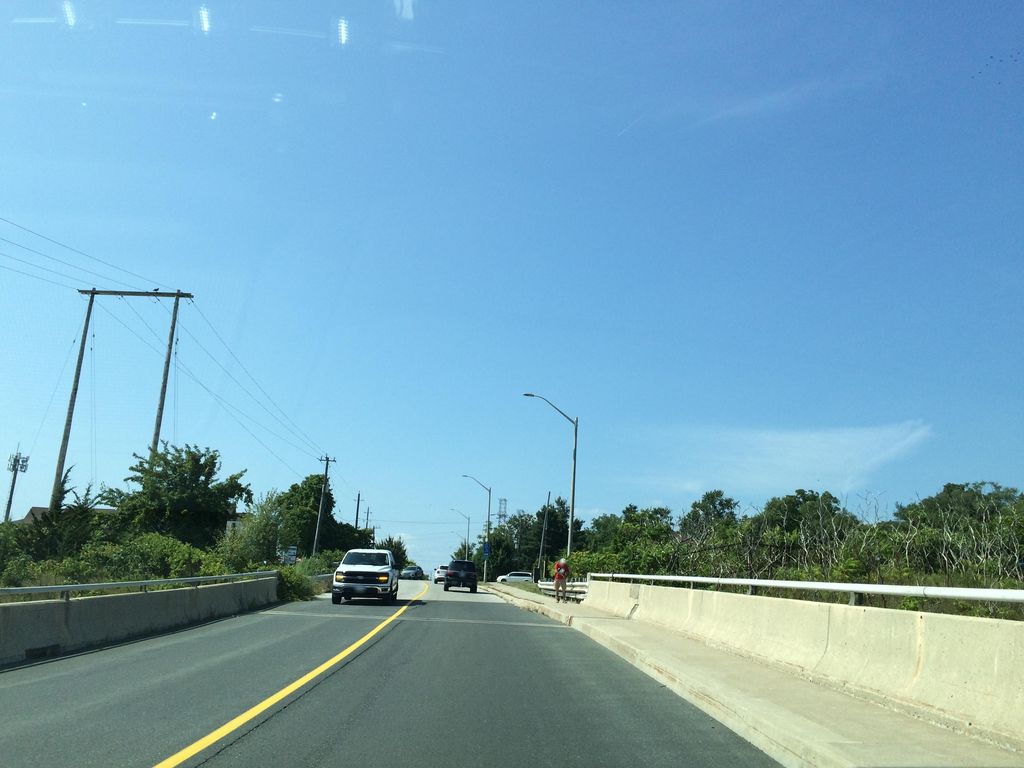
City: hamilton